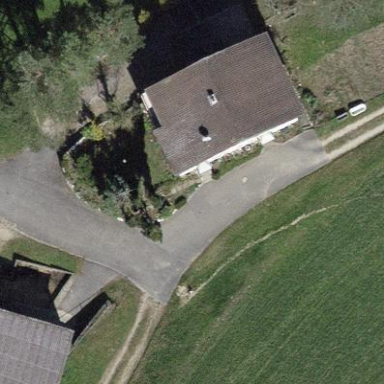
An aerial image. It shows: House with gabled roof oriented across.